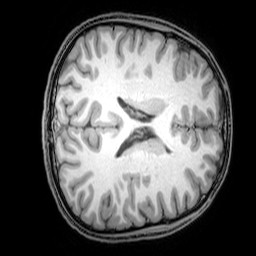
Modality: T1w
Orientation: axial
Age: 20
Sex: male
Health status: healthy
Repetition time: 0.081 s
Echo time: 0.037 s